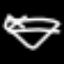
Label: diamond